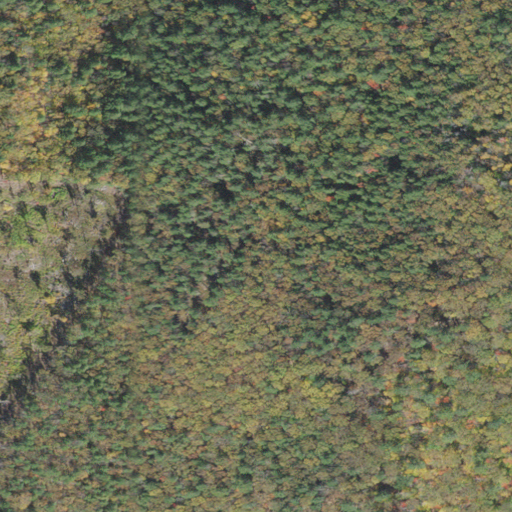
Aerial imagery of mountain in New Hampshire named Epsom Mountain containing mixed forest, deciduous forest, evergreen forest, and shrub